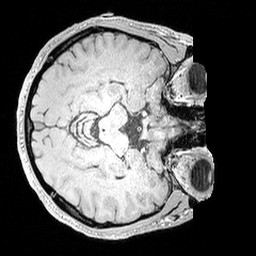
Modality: MP2RAGE
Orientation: axial
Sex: male
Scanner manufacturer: siemens
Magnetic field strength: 3 T
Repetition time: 5 s
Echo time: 0.00292 s